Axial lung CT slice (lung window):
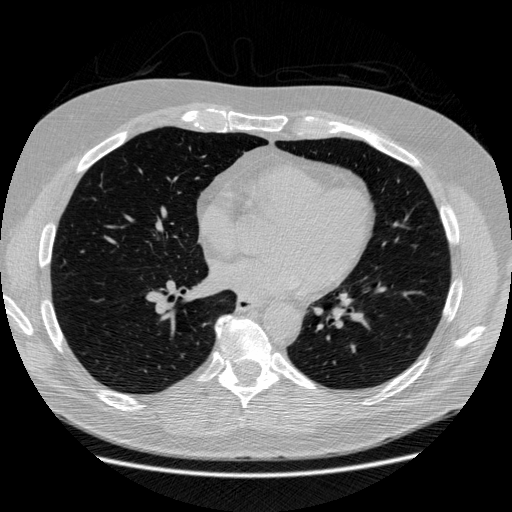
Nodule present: no